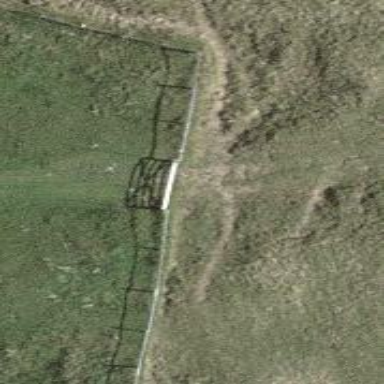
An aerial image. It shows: Gate.